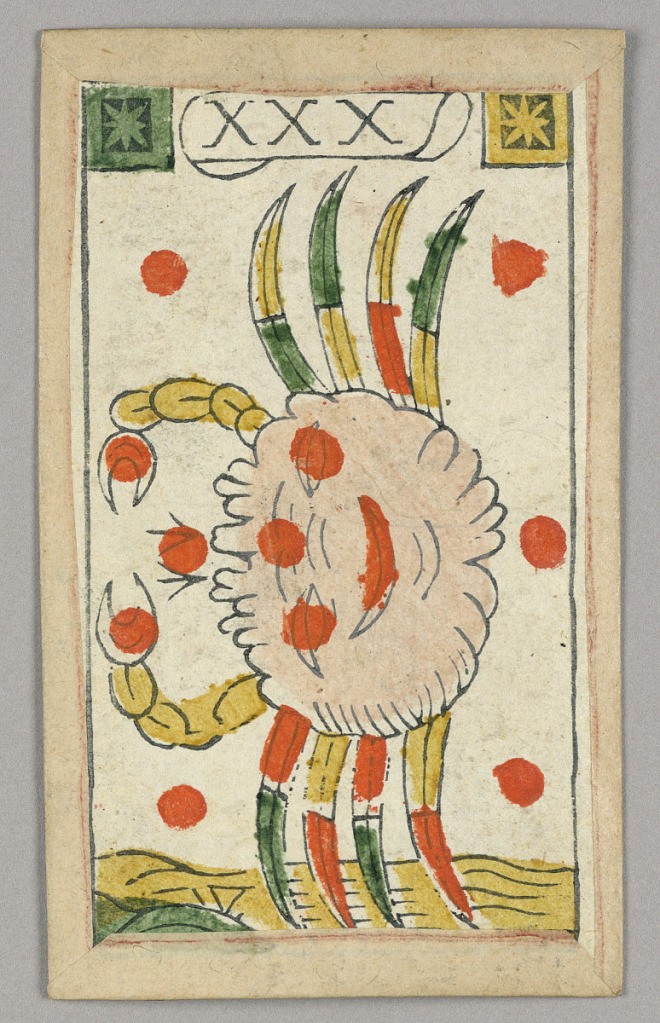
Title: Minchiate (Tarot) Playing Card
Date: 17th century
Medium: Stencil-colored woodblock print
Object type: Playing card
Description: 1909-22-1-1/35: Partial set of Italian Minchiate playing cards50;     1909-22-1-30: Part of a set of Italian Minchiate playing cards.50